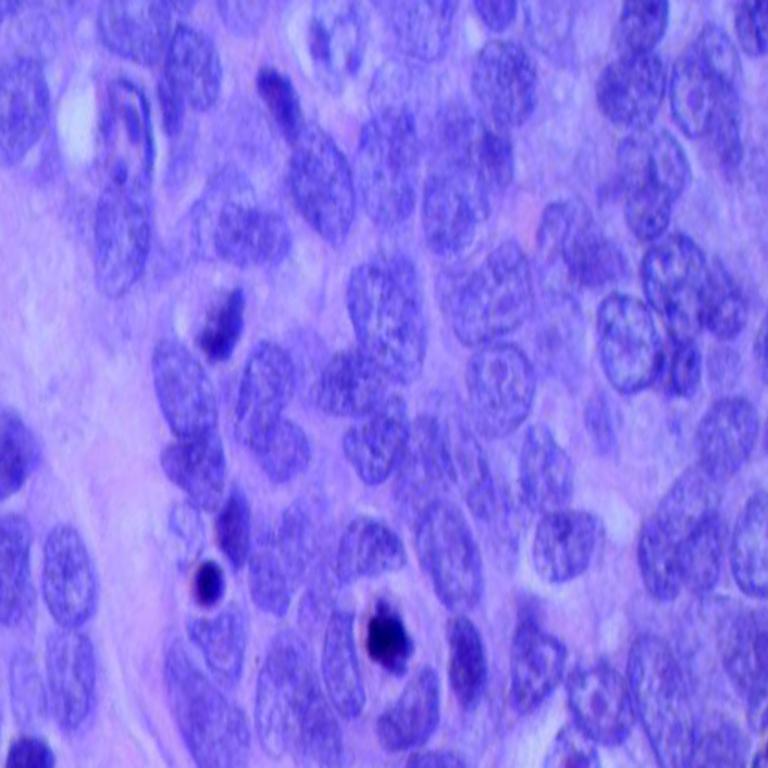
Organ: lung
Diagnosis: squamous carcinomas